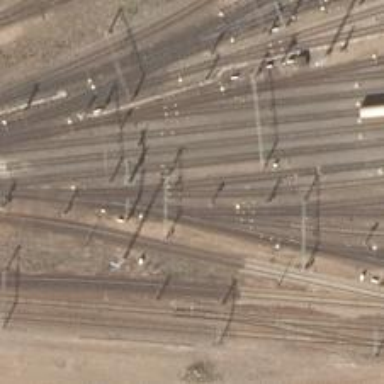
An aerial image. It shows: Railway yard with electrified contact lines.